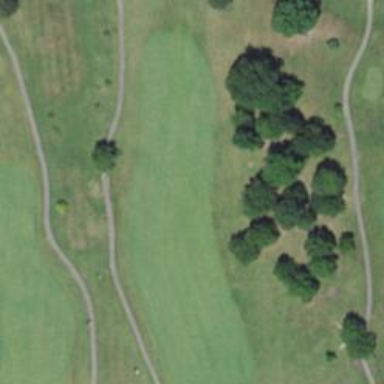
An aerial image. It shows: Golf fairway surrounded by grass.